Question: I have a ListBox with custom styles applied. It seems sometimes, when I select a color then another (didn't press Ctrl/Shift) it seems like 2 items are selected, sometimes even more

Whats with this rendering? My XAML looks like
'''
<ListBox ItemsSource="{Binding ThemeColors}" SelectedValue="{Binding Color}" SelectionChanged="ListBox_SelectionChanged" ScrollViewer.HorizontalScrollBarVisibility="Disabled">
<ListBox.ItemsPanel>
<ItemsPanelTemplate>
<WrapPanel Margin="3" />
</ItemsPanelTemplate>
</ListBox.ItemsPanel>
<ListBox.ItemContainerStyle>
<Style TargetType="ListBoxItem">
<Setter Property="Padding" Value="0" />
<Setter Property="Template">
<Setter.Value>
<ControlTemplate TargetType="{x:Type ListBoxItem}">
<Border x:Name="Bd" SnapsToDevicePixels="true" Background="{TemplateBinding Background}" BorderBrush="{TemplateBinding BorderBrush}" BorderThickness="1" Padding="1">
<Rectangle Width="20" Height="20">
<Rectangle.Fill>
<SolidColorBrush Color="{Binding}" />
</Rectangle.Fill>
</Rectangle>
</Border>
<ControlTemplate.Triggers>
<Trigger Property="IsSelected" Value="true">
<Setter Property="BorderBrush" TargetName="Bd" Value="{DynamicResource {x:Static SystemColors.HighlightBrushKey}}"/>
</Trigger>
<MultiTrigger>
<MultiTrigger.Conditions>
<Condition Property="IsSelected" Value="true"/>
<Condition Property="Selector.IsSelectionActive" Value="false"/>
</MultiTrigger.Conditions>
<Setter Property="BorderBrush" TargetName="Bd" Value="#FF999999"/>
</MultiTrigger>
</ControlTemplate.Triggers>
</ControlTemplate>
</Setter.Value>
</Setter>
</Style>
</ListBox.ItemContainerStyle>
</ListBox>
'''
# UPDATE: 14 Nov
So I followed @Meleak advice and removed all duplicates, there happen to be some. But now have another problem. Sometimes, when I select a color, the border doesn't show, the IsSelected style is not active? But the preview color updates, showing that the binding worked.
<URL>
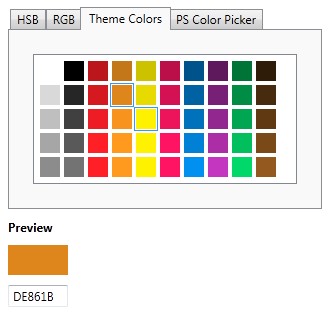
Answer: I think you're having the exact same problem as Gishu has in <URL> Question. Basically, Color is a struct and not a Class and when you select a Color that is represented more than one time in your ListBox then the Selection will fail since it has no way of telling the difference between the two. Example, equal becomes true.
'''
Color color1 = Colors.AliceBlue; //#FFF0F8FF
Color color2 = Color.FromArgb(255, 240, 248, 255); //#FFF0F8FF
bool equal = (color1 == color2);
'''
I can think of three solutions to your problem.
1. Remove duplicates from ThemeColors
2. Change the Collection to SolidColorBrush (which is a Class and not a Struct) and Bind to Color.
3. Create your own Color class e.g. MyColor.